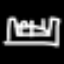
Label: bed